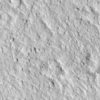
Label: not_dusty